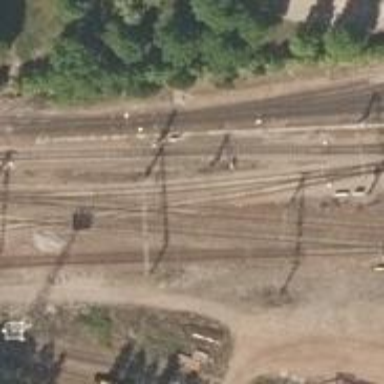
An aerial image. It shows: Railway crossing.